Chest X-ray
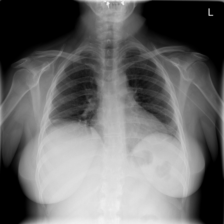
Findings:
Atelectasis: negative
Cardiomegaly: negative
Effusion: negative
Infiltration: negative
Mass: negative
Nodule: negative
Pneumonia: negative
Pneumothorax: negative
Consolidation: negative
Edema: negative
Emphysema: negative
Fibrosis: negative
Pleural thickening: negative
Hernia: negative